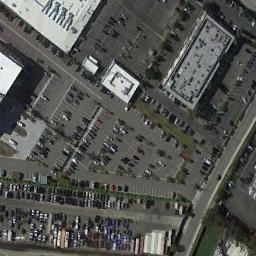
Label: parking_lot